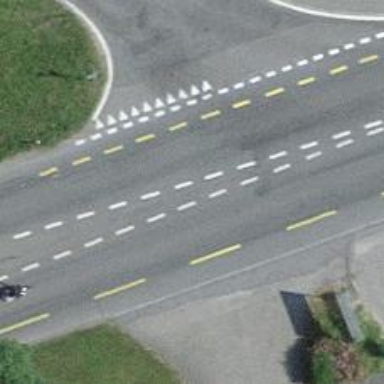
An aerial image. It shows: Primary highway with asphalt surface. There is soft lane on the left designated for cycling.